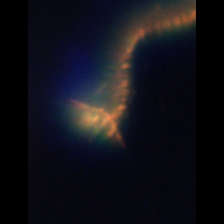
Taxon: Chaetoceros
Group: Diatoms